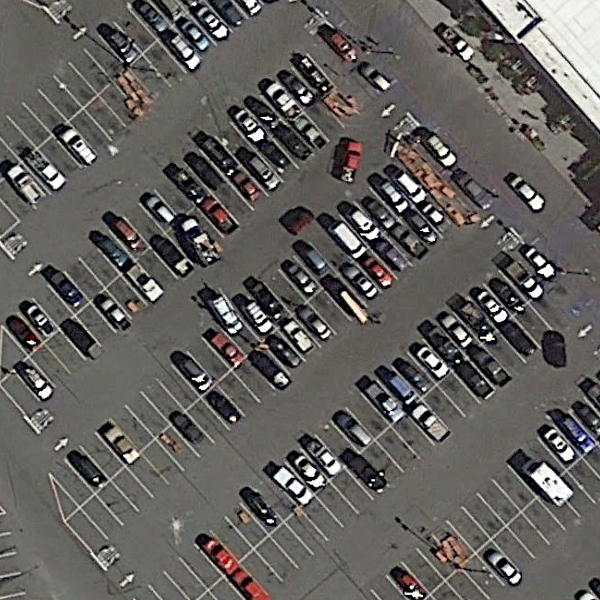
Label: Parking